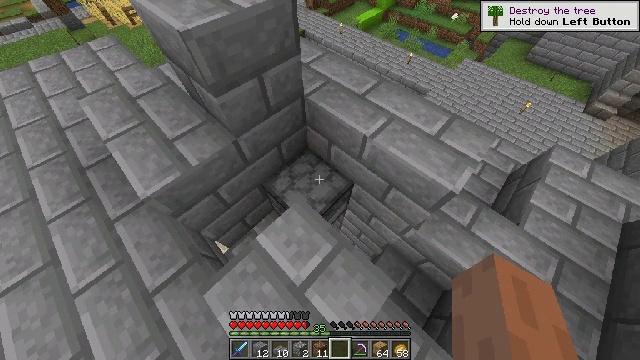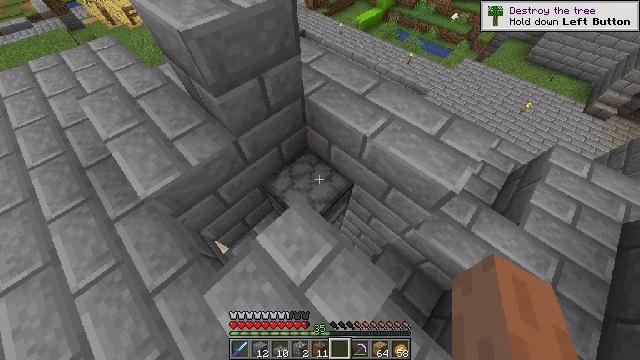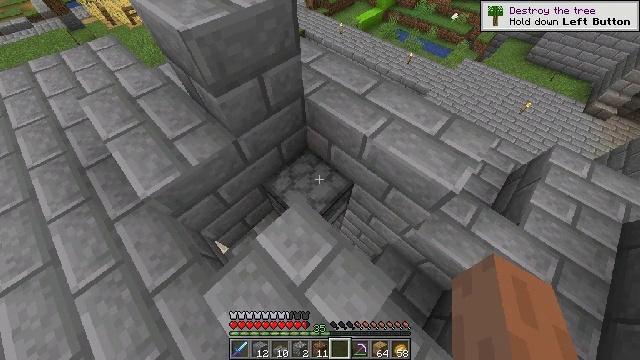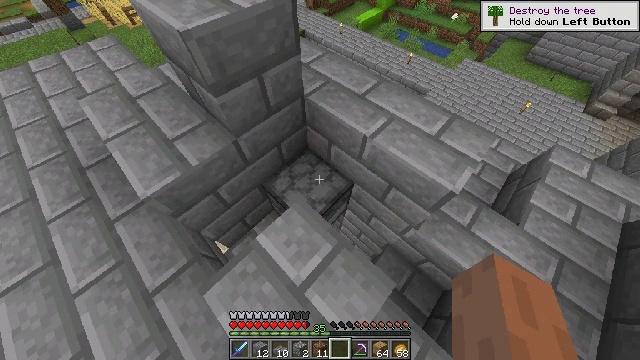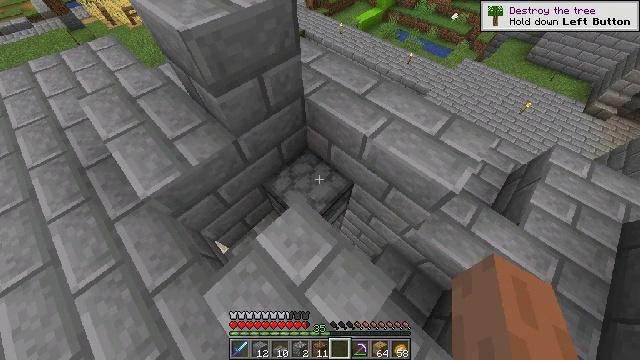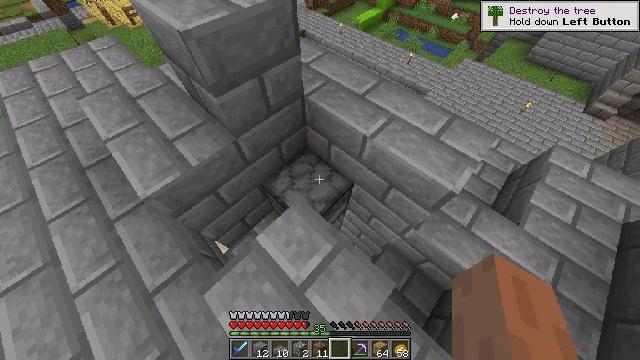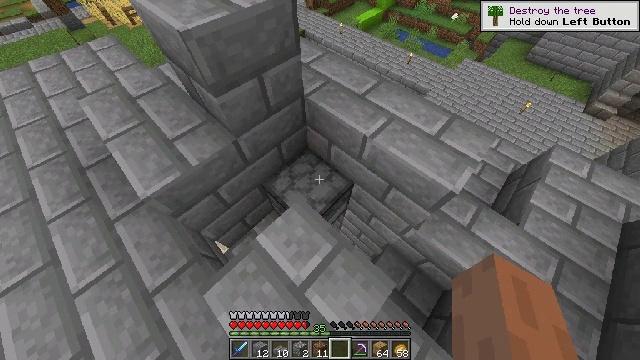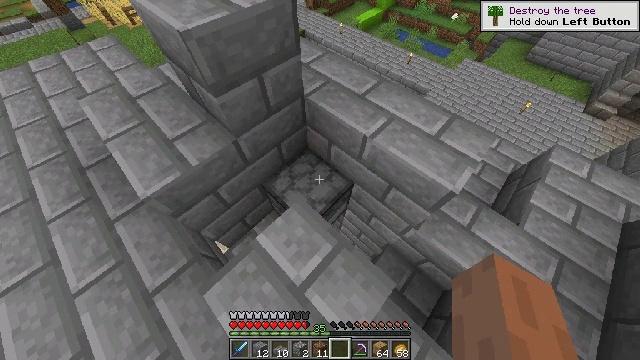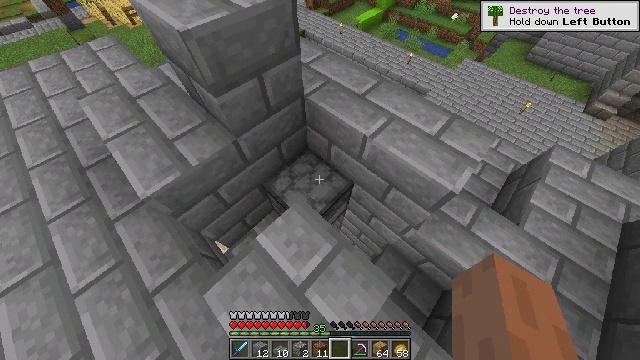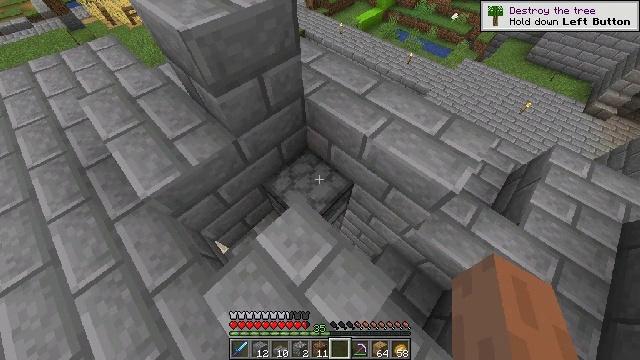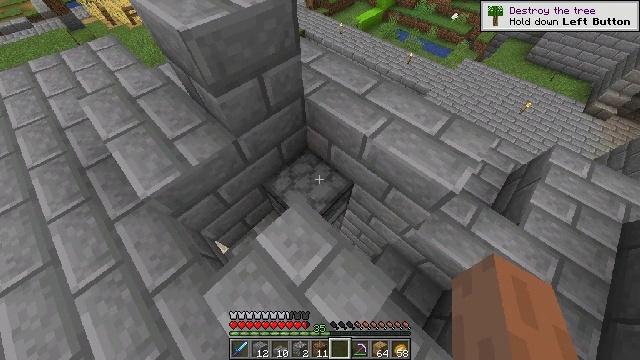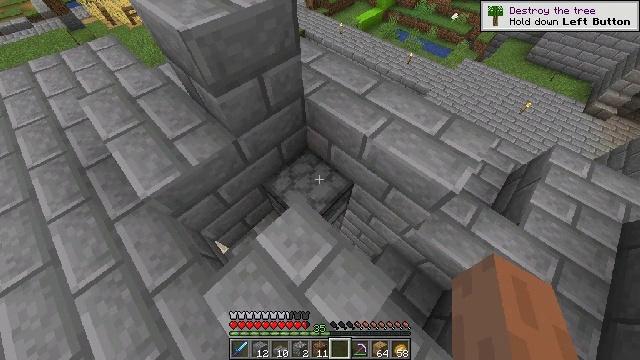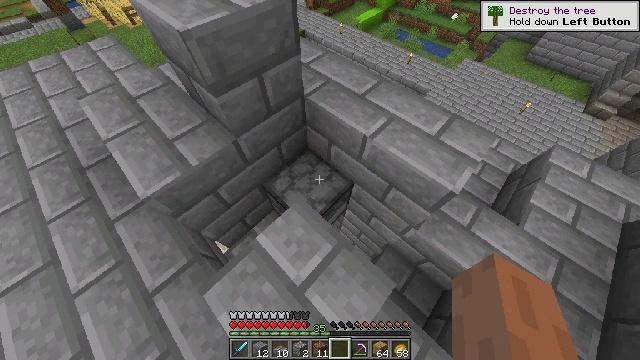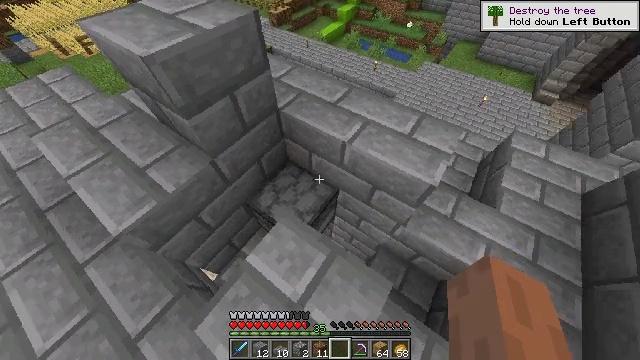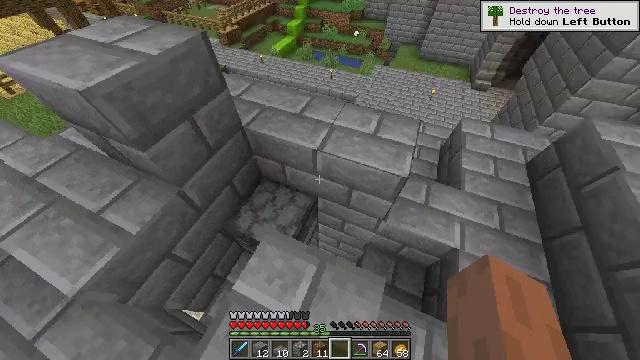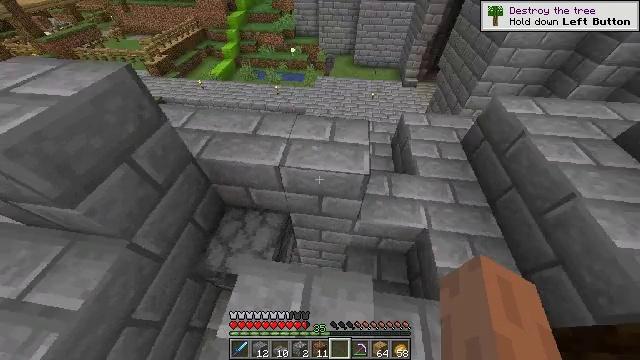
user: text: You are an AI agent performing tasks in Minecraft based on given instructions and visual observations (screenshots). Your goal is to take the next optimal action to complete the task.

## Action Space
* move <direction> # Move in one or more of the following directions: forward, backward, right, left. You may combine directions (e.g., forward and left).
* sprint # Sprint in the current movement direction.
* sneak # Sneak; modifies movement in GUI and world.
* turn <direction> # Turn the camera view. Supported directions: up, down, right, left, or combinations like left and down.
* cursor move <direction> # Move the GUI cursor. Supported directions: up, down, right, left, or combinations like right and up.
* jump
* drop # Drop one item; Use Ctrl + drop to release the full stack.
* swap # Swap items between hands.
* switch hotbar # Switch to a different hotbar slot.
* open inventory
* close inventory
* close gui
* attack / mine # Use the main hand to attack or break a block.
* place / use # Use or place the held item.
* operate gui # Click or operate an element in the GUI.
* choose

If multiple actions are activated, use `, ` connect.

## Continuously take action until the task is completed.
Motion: motion action
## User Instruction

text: Form an observer with the crafting table.
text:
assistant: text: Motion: no_op
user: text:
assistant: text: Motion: no_op
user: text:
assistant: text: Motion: no_op
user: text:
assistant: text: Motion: no_op
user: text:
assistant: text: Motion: no_op
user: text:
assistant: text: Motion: no_op
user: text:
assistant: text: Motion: no_op
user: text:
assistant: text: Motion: no_op
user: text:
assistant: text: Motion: no_op
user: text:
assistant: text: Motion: no_op
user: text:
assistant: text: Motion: no_op
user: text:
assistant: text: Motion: no_op
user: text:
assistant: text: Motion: turn right and up
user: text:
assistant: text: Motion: turn right and up
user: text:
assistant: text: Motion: turn right and up
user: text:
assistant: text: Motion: turn right and up
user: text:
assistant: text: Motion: turn right and up
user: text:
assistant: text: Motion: move forward and move right
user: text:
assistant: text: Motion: move forward and move right
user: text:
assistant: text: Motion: move forward and move right, turn left
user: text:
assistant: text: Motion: move forward and move right, turn left
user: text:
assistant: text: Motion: move forward, turn left
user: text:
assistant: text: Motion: move forward, turn left
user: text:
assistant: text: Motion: move forward
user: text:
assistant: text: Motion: move forward and move right
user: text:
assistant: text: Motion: move forward and move right, turn left
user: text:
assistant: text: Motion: move forward, turn left
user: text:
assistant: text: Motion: move forward, turn left
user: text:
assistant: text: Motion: move forward, turn left
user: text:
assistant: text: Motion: move forward, turn left